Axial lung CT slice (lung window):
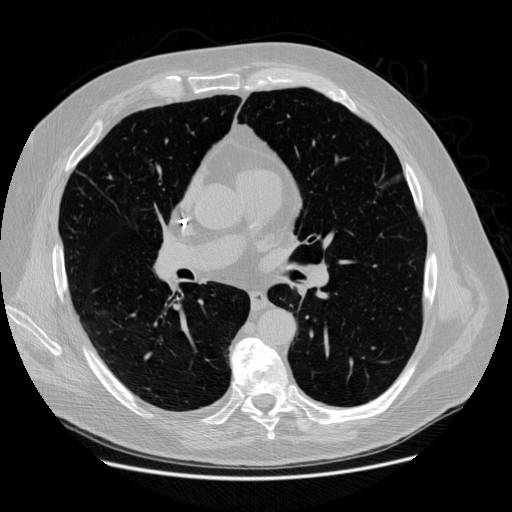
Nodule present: no